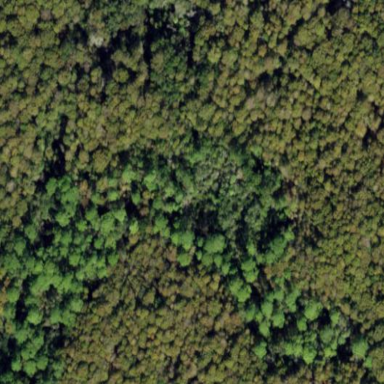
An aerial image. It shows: Woodland with needle-leaved trees.